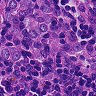
Metastatic tissue present: yes